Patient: sex M, age 46
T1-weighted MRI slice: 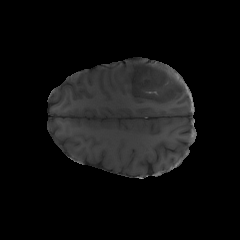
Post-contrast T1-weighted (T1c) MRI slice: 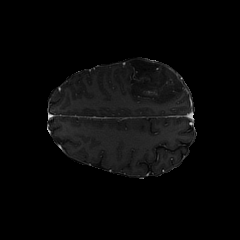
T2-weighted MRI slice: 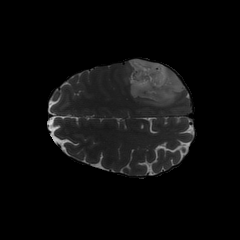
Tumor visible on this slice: yes
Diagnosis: Astrocytoma, IDH-mutant
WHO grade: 3